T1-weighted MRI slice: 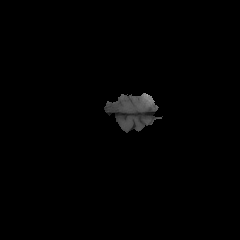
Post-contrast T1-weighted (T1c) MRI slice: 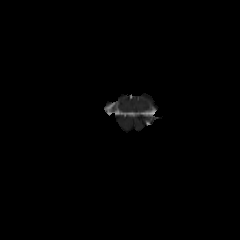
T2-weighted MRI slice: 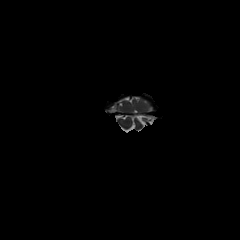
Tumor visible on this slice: no